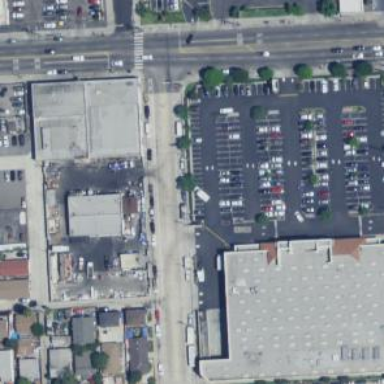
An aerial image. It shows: Blocked service alley.